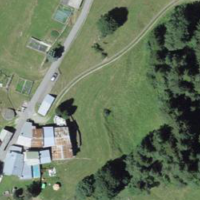
EUNIS habitat code: 26
Species observed at this site:
Parnassius apollo
Zygaena purpuralis